Question: Can anyone suggest me about colouring to each slice of High Charts Data.
My Code is given below also a image there. I want to put my custom color to each slice of data (for data are like Firefox, opera, chrome, IE etc.. )
and also want to remove series name ('Browser share') in this example, if I put it false "name: false" then is showing series one, I want to show it like "Firefox: 45%" on mouse hover on Firefox slice
'''
$(function () {
$('#graph').highcharts({
chart: {
plotBackgroundColor: null,
plotBorderWidth: null,
plotShadow: false
},
title: {
text: 'Browser market shares at a specific website, 2014'
},
tooltip: {
pointFormat: '{series.name}: <b>{point.percentage:.1f}%</b>'
},
plotOptions: {
pie: {
allowPointSelect: true,
cursor: 'pointer',
dataLabels: {
enabled: true,
format: '<b>{point.name}</b>: {point.percentage:.1f} %',
style: {
color: (Highcharts.theme && Highcharts.theme.contrastTextColor) || 'black'
}
}
}
},
series: [{
type: 'pie',
name: 'Browser share',
data: [
['Firefox', 45.0],
['IE', 26.8],
{
name: 'Chrome',
y: 12.8,
sliced: true,
selected: true
},
['Safari', 8.5],
['Opera', 6.2],
['Others', 0.7]
]
}]
});
});
'''
'''
<script src="https://ajax.googleapis.com/ajax/libs/jquery/2.1.1/jquery.min.js"></script>
<script src="https://cdnjs.cloudflare.com/ajax/libs/highcharts/4.1.5/highcharts.js"></script>
<script src="https://cdnjs.cloudflare.com/ajax/libs/highcharts/4.1.5/highcharts-more.src.js"></script>
<div id="graph" style="height: 300px; width:100%;"></div>
'''

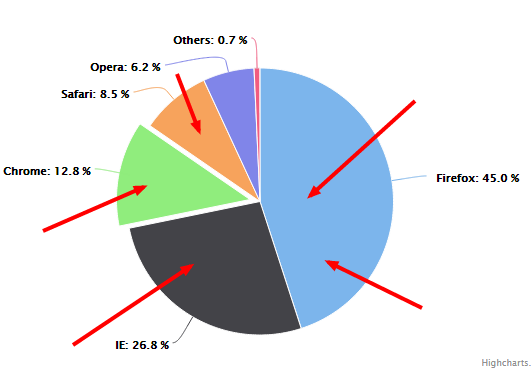
Answer: We can specify default color set which the report should as follows:
'''
Highcharts.getOptions().plotOptions.pie.colors=['#2f7ed8', '#0d233a',
'#8bbc21', '#910000', '#1aadce', '#492970', '#f28f43', '#77a1e5',
'#c42525', '#a6c96a'];
'''
'''
$(function () {
//Specify color set as follows
Highcharts.getOptions().plotOptions.pie.colors=['#2f7ed8', '#0d233a', '#8bbc21', '#910000', '#1aadce', '#492970', '#f28f43', '#77a1e5', '#c42525', '#a6c96a'];
$('#graph').highcharts({
chart: {
plotBackgroundColor: null,
plotBorderWidth: null,
plotShadow: false
},
title: {
text: 'Browser market shares at a specific website, 2014'
},
tooltip: {
pointFormat: '<b>{point.percentage:.1f}%</b>' // updated tool tip
},
plotOptions: {
pie: {
allowPointSelect: true,
cursor: 'pointer',
dataLabels: {
enabled: true,
format: '<b>{point.name}</b>: {point.percentage:.1f} %',
style: {
color: (Highcharts.theme && Highcharts.theme.contrastTextColor) || 'black'
}
}
}
},
series: [{
type: 'pie',
name: 'Browser share',
data: [
['Firefox', 45.0],
['IE', 26.8],
{
name: 'Chrome',
y: 12.8,
sliced: true,
selected: true
},
['Safari', 8.5],
['Opera', 6.2],
['Others', 0.7]
]
}]
});
});
'''
'''
<script src="https://ajax.googleapis.com/ajax/libs/jquery/2.1.1/jquery.min.js"></script>
<script src="https://cdnjs.cloudflare.com/ajax/libs/highcharts/4.1.5/highcharts.js"></script>
<script src="https://cdnjs.cloudflare.com/ajax/libs/highcharts/4.1.5/highcharts-more.src.js"></script>
<div id="graph" style="height: 300px; width:100%;"></div>
'''